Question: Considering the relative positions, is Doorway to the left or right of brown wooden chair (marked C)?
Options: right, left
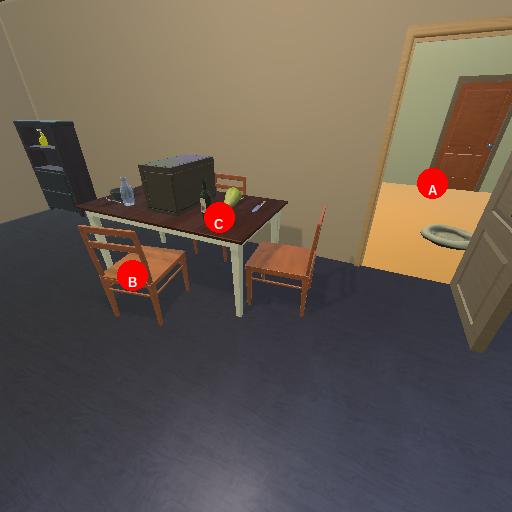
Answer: right